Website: bh-photo
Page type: billing-address
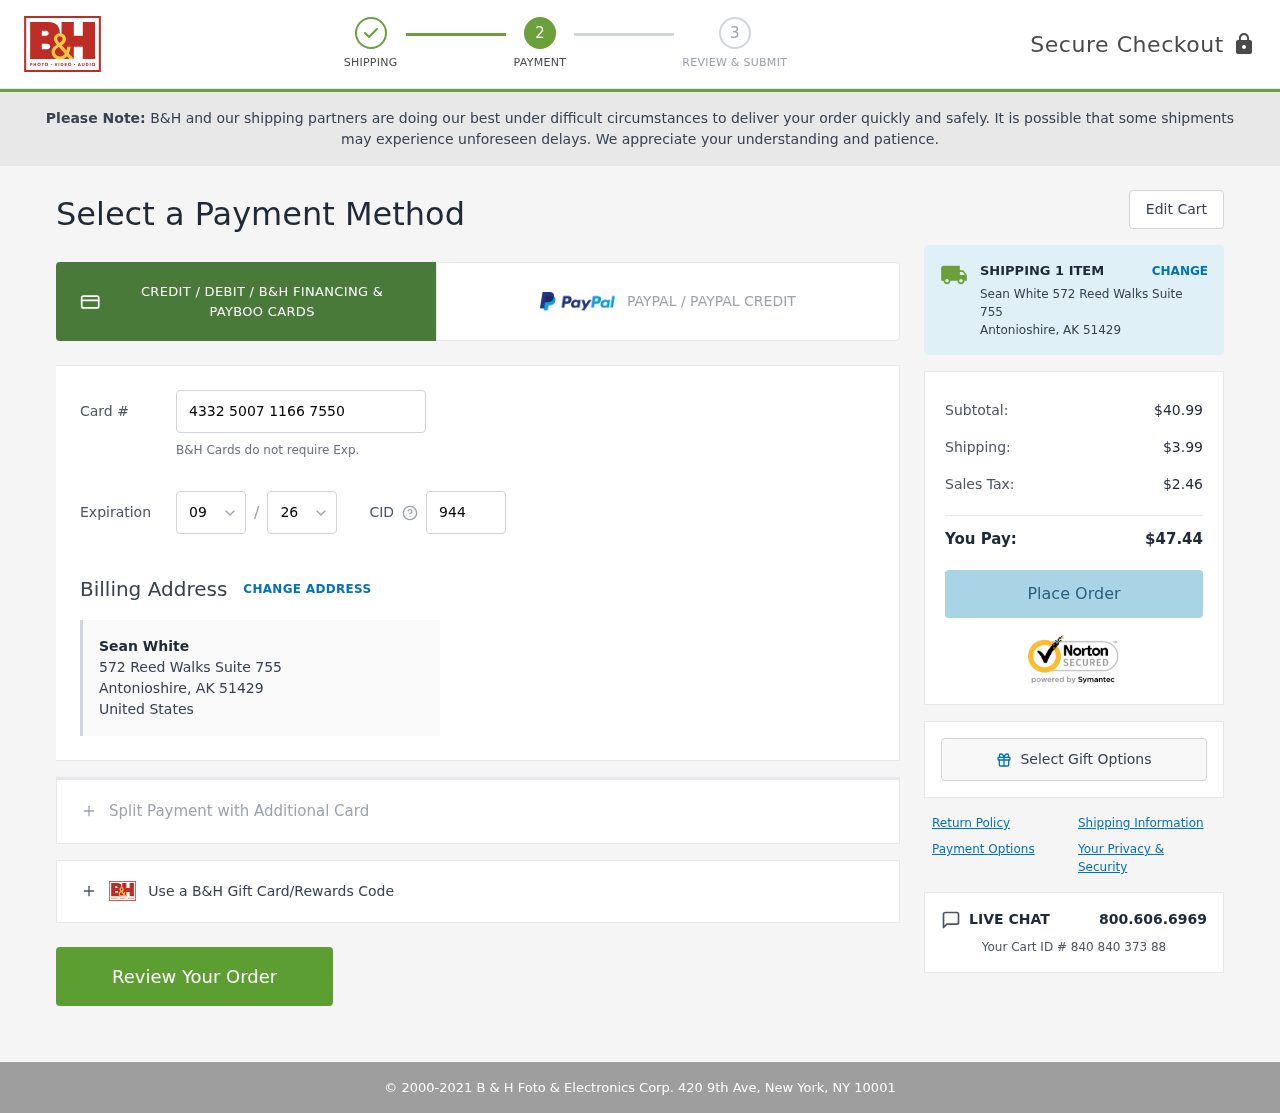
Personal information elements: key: PII_CARD_CVV
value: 944
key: PII_CARD_EXPIRY_MONTH
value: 09
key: PII_CARD_EXPIRY_YEAR
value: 26
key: PII_CARD_NUMBER
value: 4332 5007 1166 7550
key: PII_CITY
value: Antonioshire
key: PII_COUNTRY
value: United States
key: PII_FULLNAME
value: Sean White
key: PII_POSTCODE
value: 51429
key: PII_STATE_ABBR
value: AK
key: PII_STREET
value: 572 Reed Walks Suite 755
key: PII_FULLNAME2
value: Sean White
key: PII_CITY_STATE
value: Antonioshire, AK
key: PII_POSTCODE_FULL
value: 51429
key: PII_POSTCODE_NUMERIC
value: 51429
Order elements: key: ORDER_NUM_ITEMS
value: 1
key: ORDER_SUBTOTAL
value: $40.99
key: ORDER_SHIPPING_COST
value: $3.99
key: ORDER_TAX
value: $2.46
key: ORDER_TOTAL
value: $47.44
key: ORDER_ID
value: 840 840 373 88